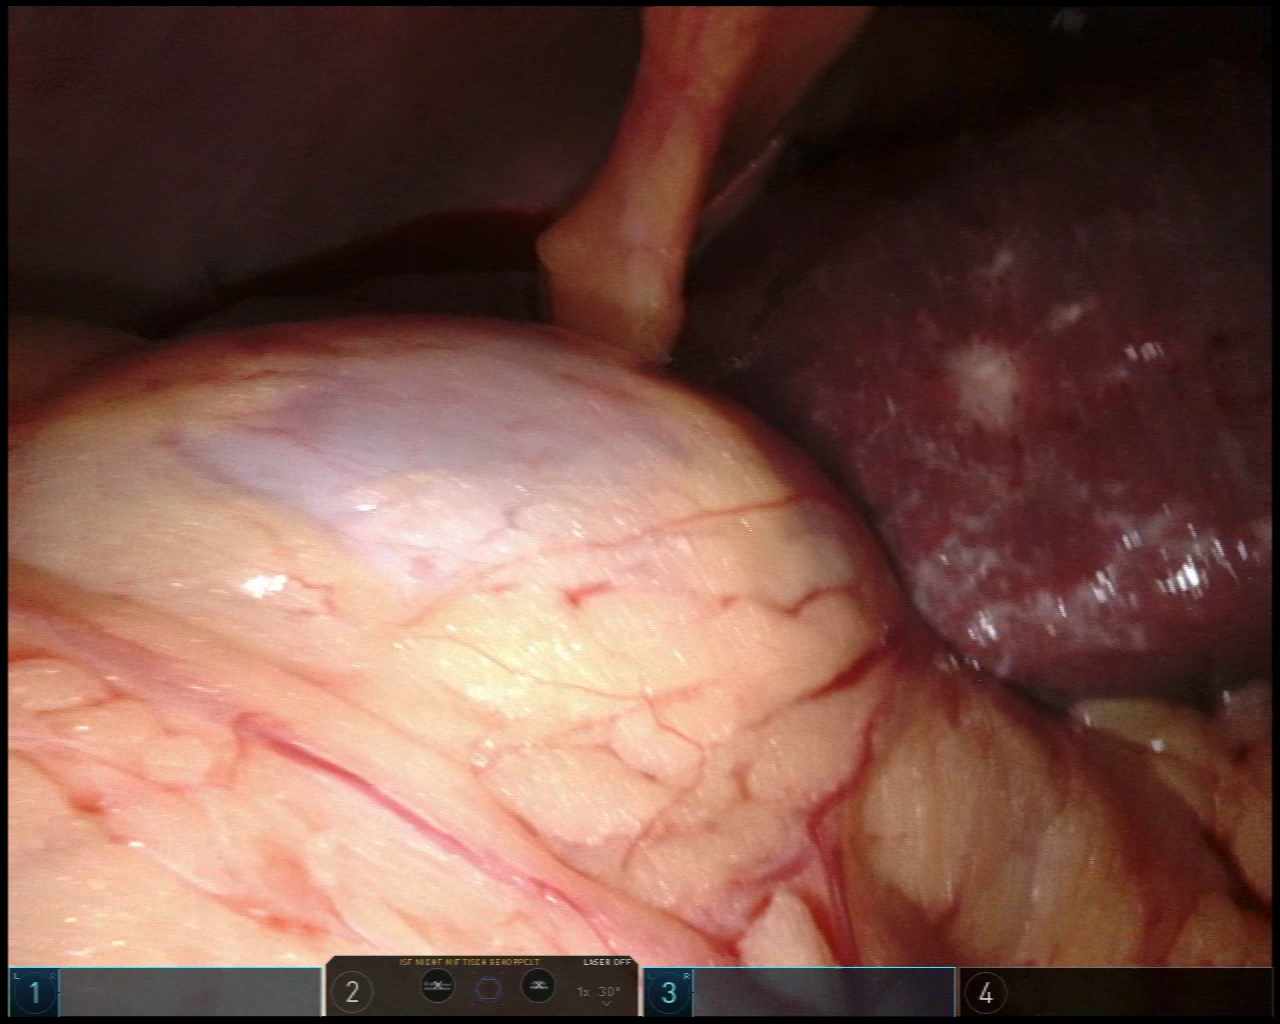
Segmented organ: liver
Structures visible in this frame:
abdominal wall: yes
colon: yes
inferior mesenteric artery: no
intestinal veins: no
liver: yes
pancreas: no
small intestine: no
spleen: no
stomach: no
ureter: no
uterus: no
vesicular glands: no